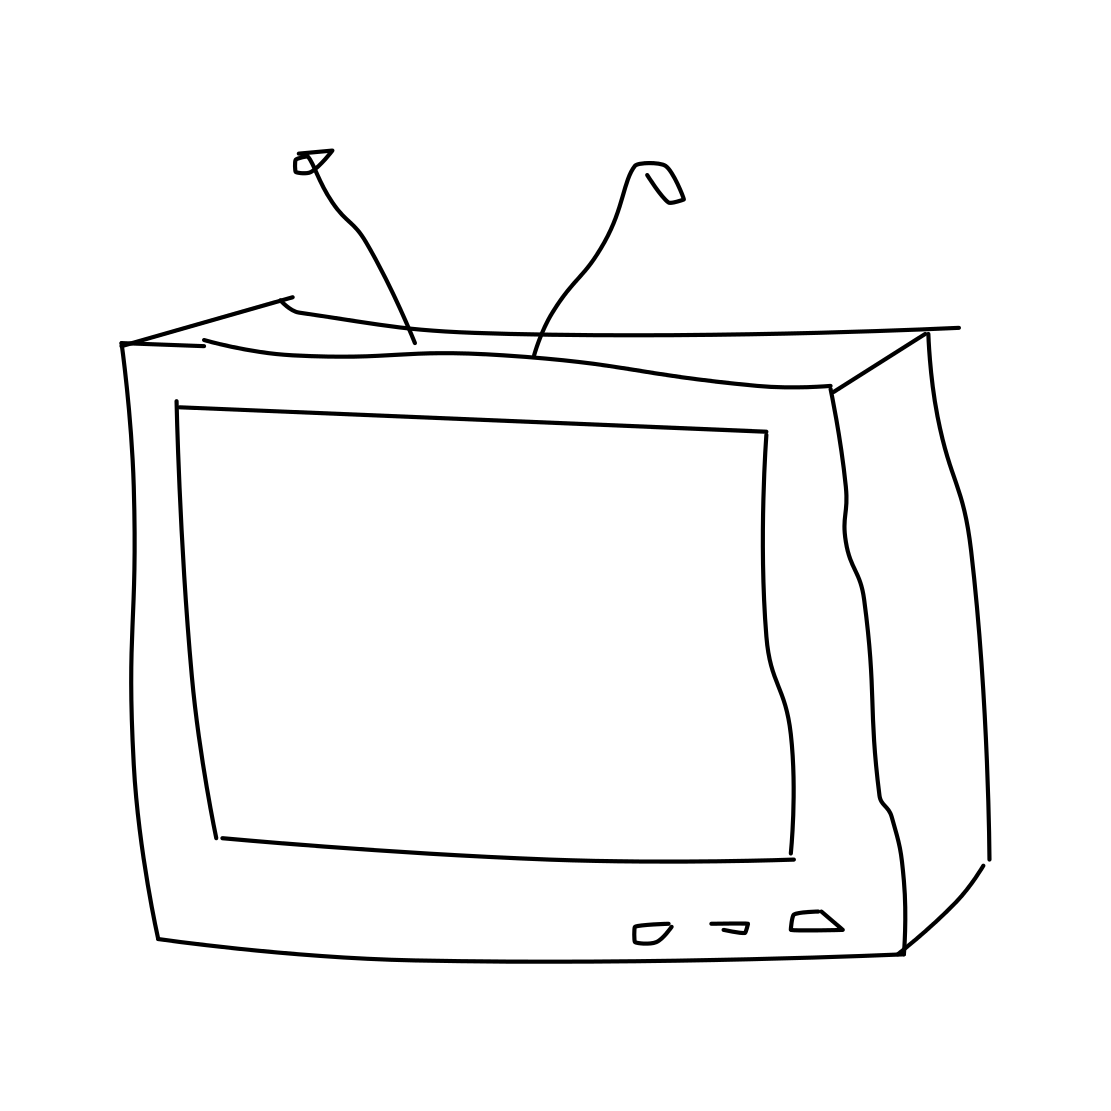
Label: tv